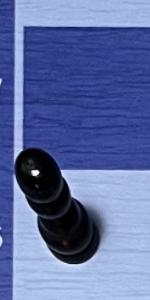
Label: Pawn_Black